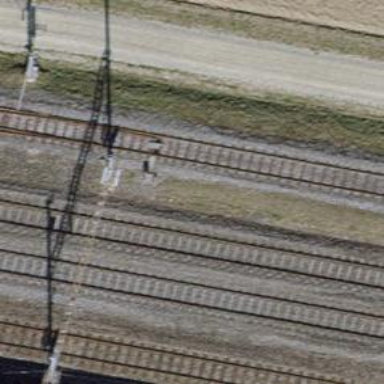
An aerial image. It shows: Railway switch.